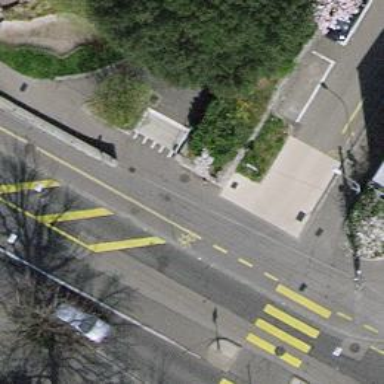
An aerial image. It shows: Asphalt road in residential area with opposite lane cycleway.